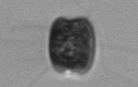
Label: Thalassiosira